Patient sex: M
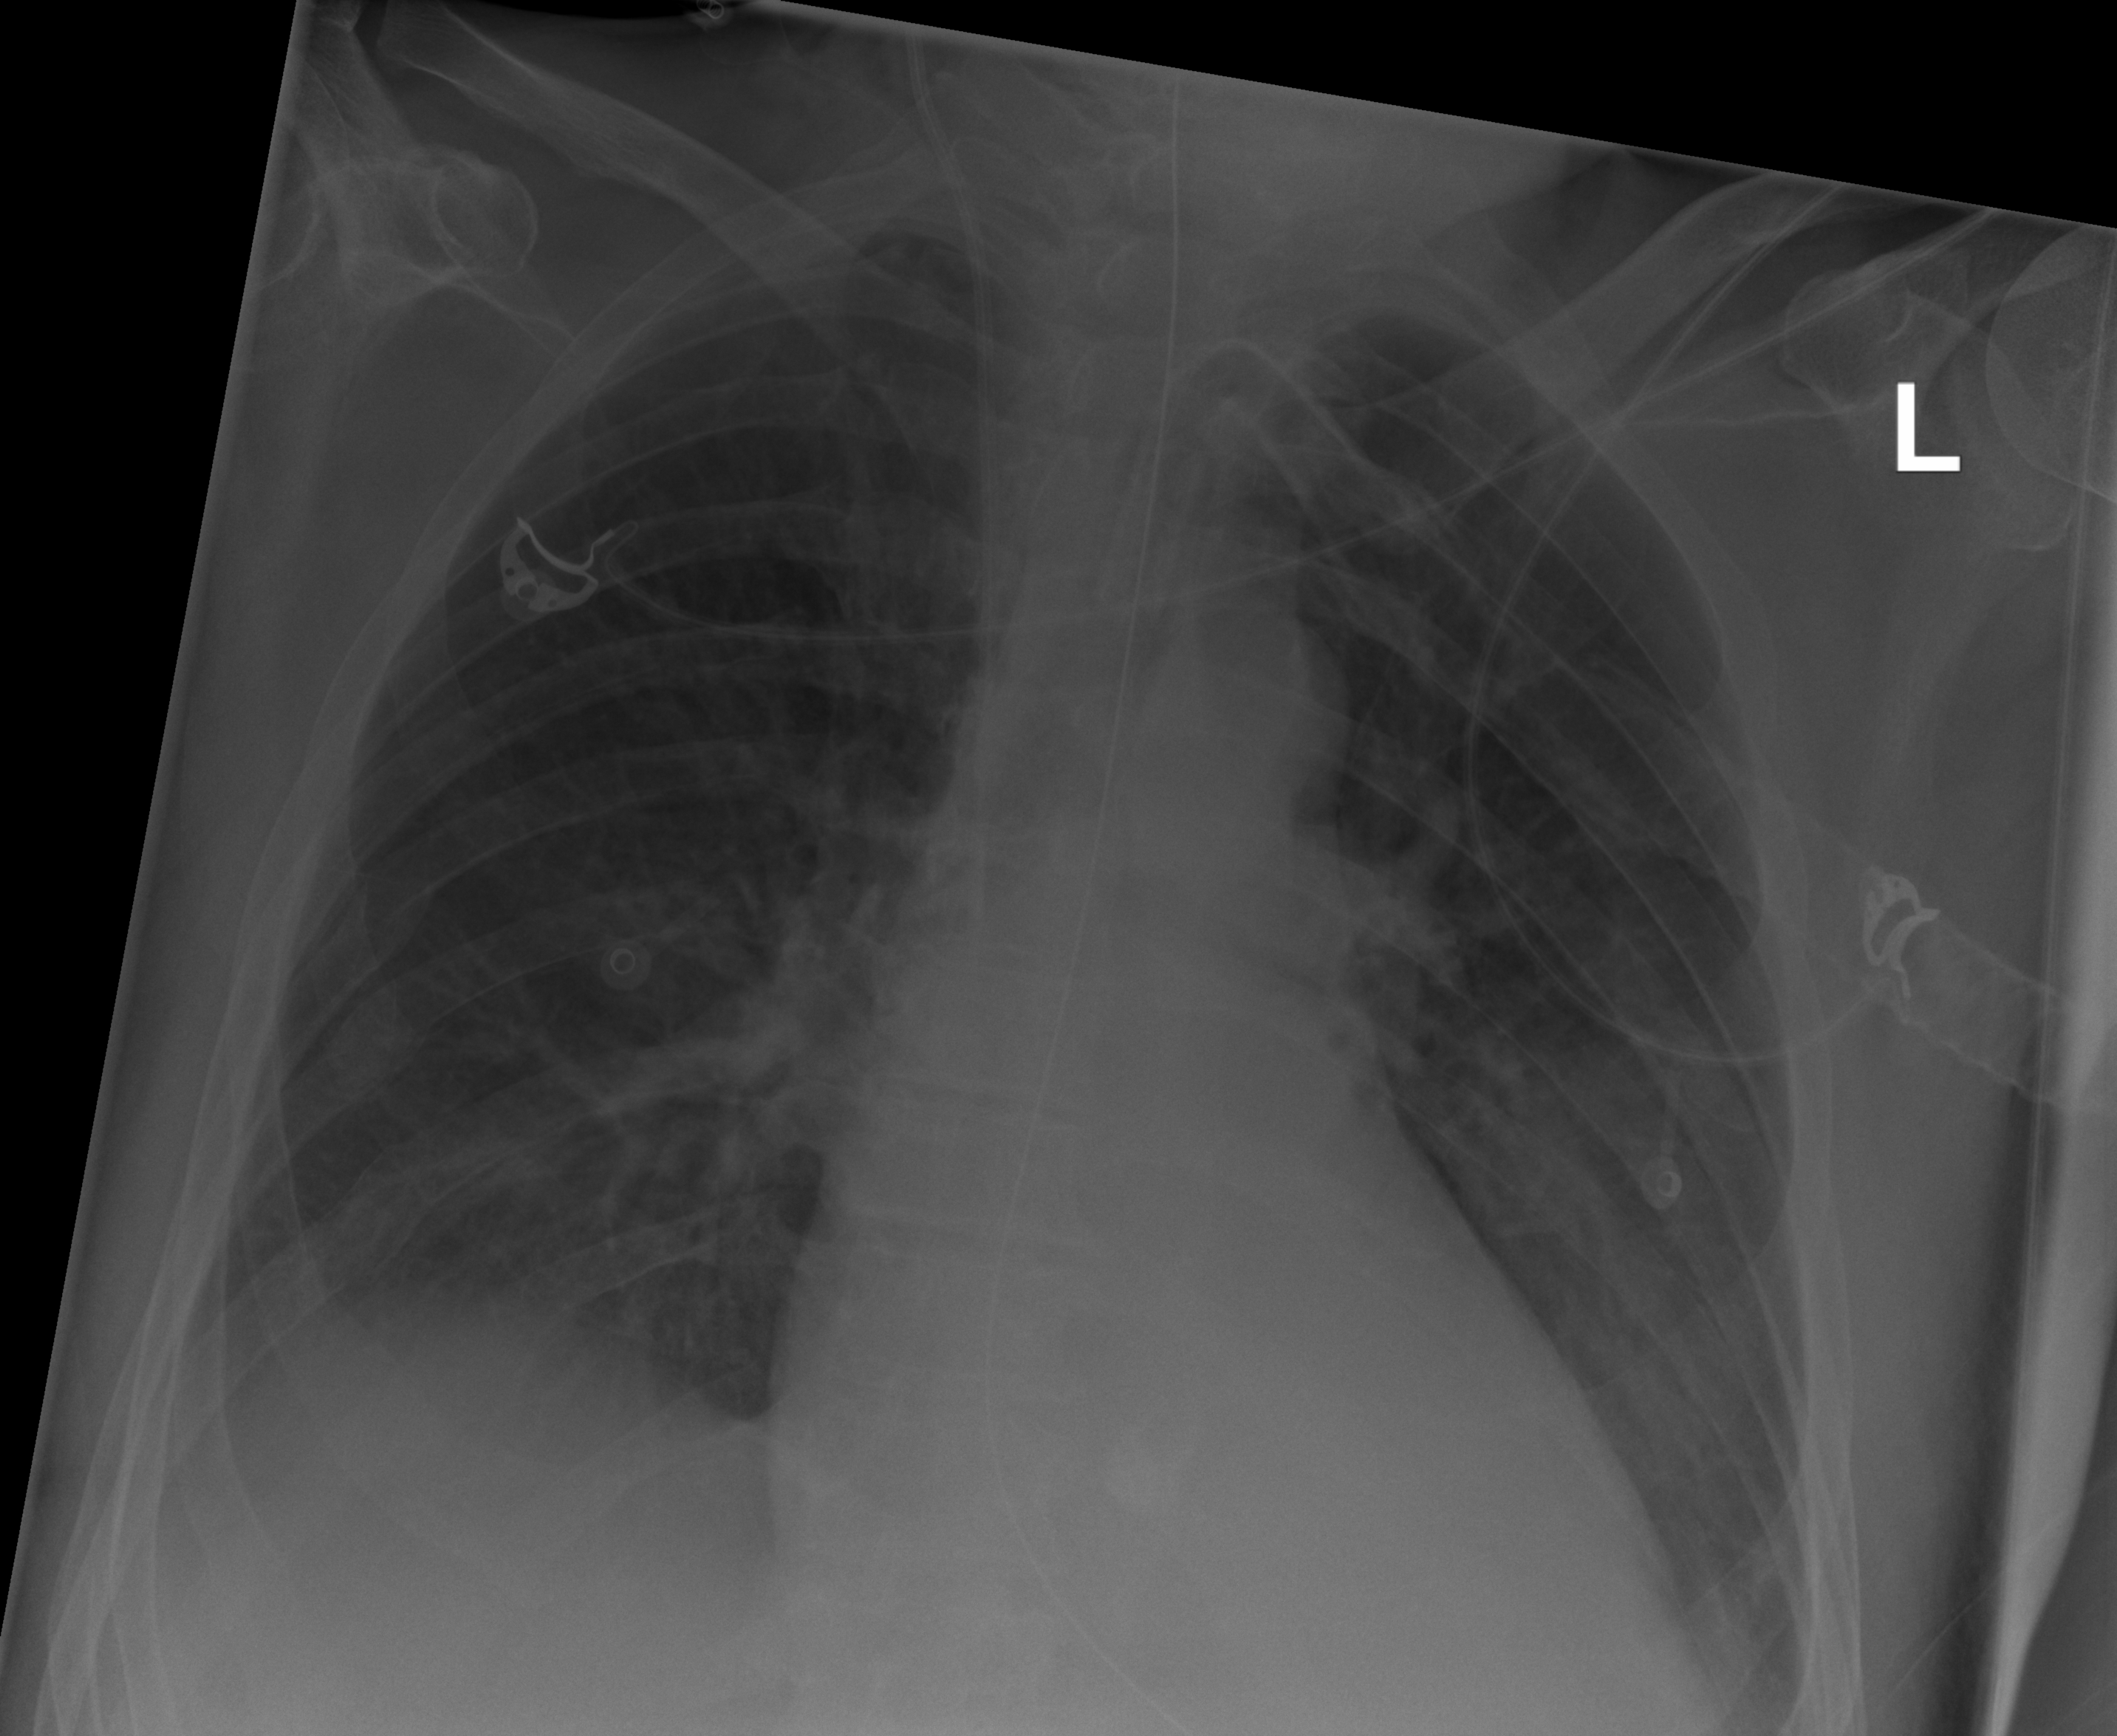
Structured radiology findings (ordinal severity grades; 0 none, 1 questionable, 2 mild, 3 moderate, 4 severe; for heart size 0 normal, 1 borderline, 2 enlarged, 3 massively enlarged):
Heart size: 0
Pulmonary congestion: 0
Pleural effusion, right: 2
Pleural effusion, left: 0
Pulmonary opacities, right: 2
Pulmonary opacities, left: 2
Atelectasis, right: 2
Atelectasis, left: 0